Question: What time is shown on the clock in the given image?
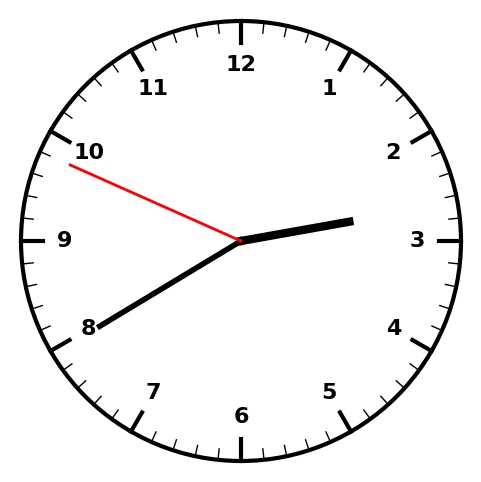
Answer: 02:39:49